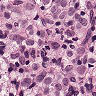
Metastatic tissue present: yes